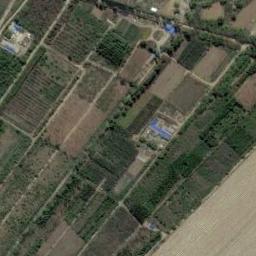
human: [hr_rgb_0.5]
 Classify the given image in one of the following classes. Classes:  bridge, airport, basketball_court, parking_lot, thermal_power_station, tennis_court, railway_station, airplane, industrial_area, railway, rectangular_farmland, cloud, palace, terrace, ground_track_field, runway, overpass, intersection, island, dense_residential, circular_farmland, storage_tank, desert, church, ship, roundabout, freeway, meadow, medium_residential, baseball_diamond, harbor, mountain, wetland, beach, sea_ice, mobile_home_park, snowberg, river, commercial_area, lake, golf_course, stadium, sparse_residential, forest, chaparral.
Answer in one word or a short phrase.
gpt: rectangular_farmland